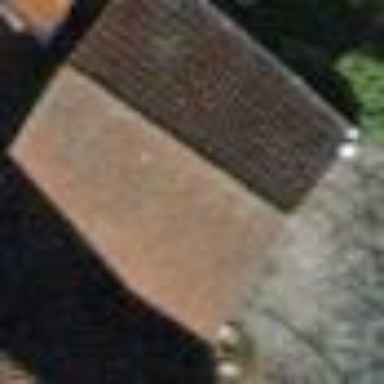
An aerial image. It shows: Garage building.